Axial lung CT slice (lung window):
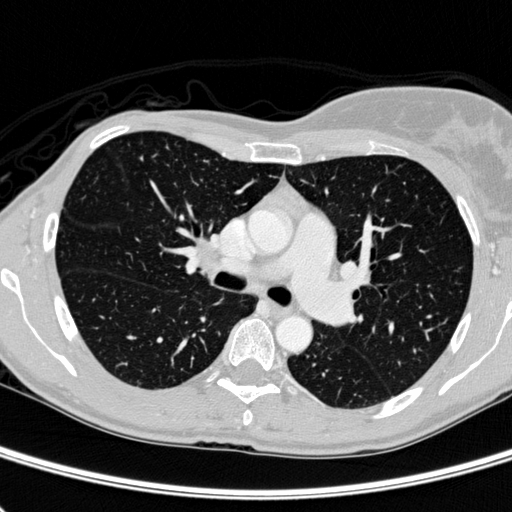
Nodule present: no